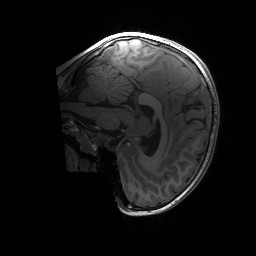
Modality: T1w
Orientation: sagittal
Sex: male
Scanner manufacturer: siemens
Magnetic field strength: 3 T
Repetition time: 1.9 s
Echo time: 0.00243 s